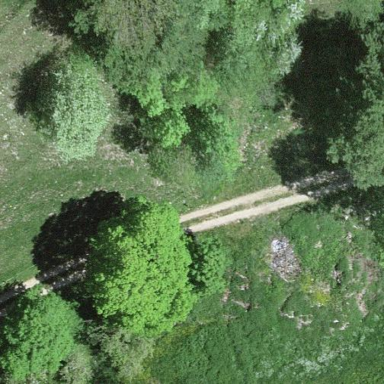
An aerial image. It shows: Forest area.